Question: I'm trying to calculate the angle between 2 geographic (Latitude,Longitude) points in MATLAB. The points are:
(-65.226,125.5) and (-65.236,125.433).
I used the MATLAB function, 'azimuth', as:
'''
azimuth(-65.226,125.5,-65.236,125.433)
'''
I convert the result to radians, and plotting this using 'quiver', I get the following plot:

I want the red vector to point from the top right dot to the bottom left dot.
The points are at fairly high latitude (~65S), and the separation of the points is low (about 0.1 degrees). Thus, I can't really understand how the curvature of the earth could affect the azimuth prediction that much..
Does anyone have any experience with 'azimuth' in MATLAB, or have a better suggestion to calculating the angle between the coordinate pairs?
Thanks!
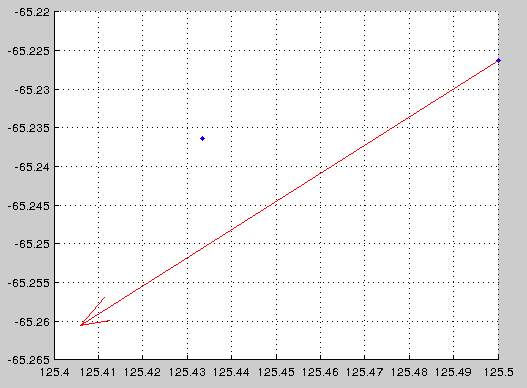
Answer: <URL> you can detailed information and formulae on how to find angle between two latitude-longitude points.